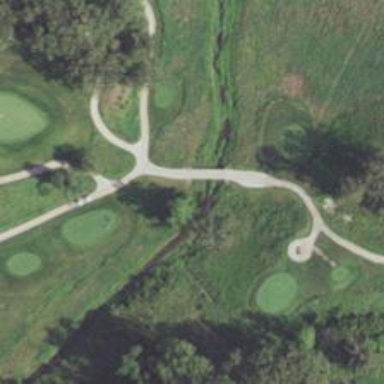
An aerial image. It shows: Service road that includes bridge over golf cart path.